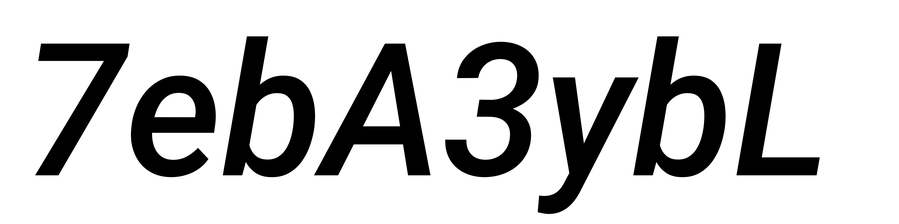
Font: Roboto-Italic_Medium_Italic